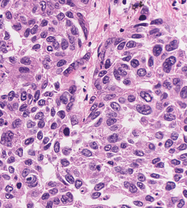
Tumor epithelial tissue: yes
Tumor-associated stroma tissue: no
Normal tissue: no